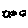
Label: cloud